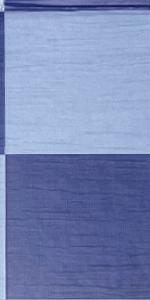
Label: Empty